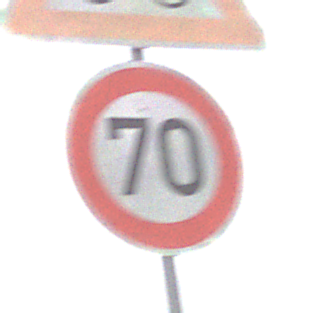
Verkehrszeichen: Geschwindigkeit70
Zusatzzeichen oben: RadverkehrLinks
Umgebung: Outdoor, Nature
Tageszeit: MorningAfternoon
Wetter: Overcast
Licht: Natural
Jahreszeit: NotSpecified
Kontrast: LowContrast